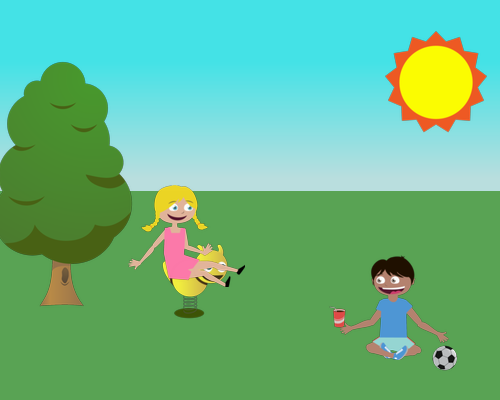
to the left is a small oak tree and to the right of a happy girl riding on a spring bee on the lower right corner is a sitting boy with a drink and a soccer ball next to him there is also a sun in the upper right corner